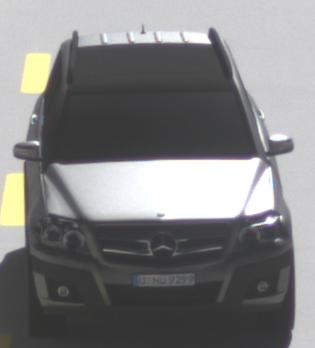
Make: Mercedes-Benz
Model: GLK 280
Detailed model: GLK-Class (204)
Model produced from: 2008/10
Model produced until: 2009/04
Doors: 5
Color: gray
Road condition: dry road
Daytime: morning or afternoon
Contrast: high contrast